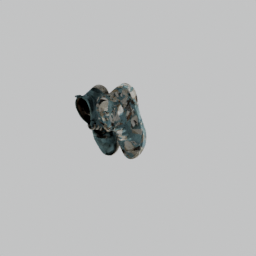
Label: people